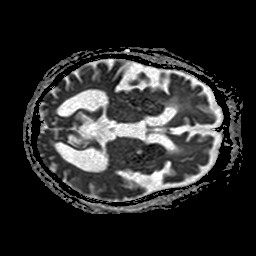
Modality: ADC
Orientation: axial
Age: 82
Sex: female
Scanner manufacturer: philips
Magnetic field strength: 1.5 T
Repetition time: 3.684 s
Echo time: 0.09411 s